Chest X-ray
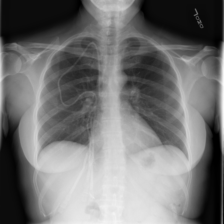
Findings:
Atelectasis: negative
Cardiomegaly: negative
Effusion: negative
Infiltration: negative
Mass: negative
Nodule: negative
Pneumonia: negative
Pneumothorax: negative
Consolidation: negative
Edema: negative
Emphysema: negative
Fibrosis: negative
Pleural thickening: negative
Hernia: negative